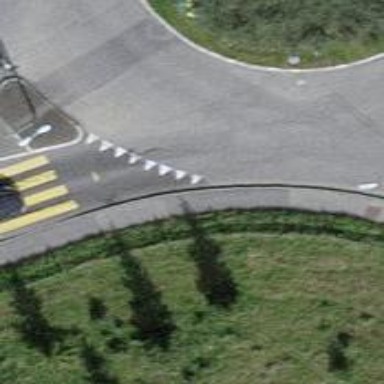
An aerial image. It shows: Asphalt sidewalk along the footway.